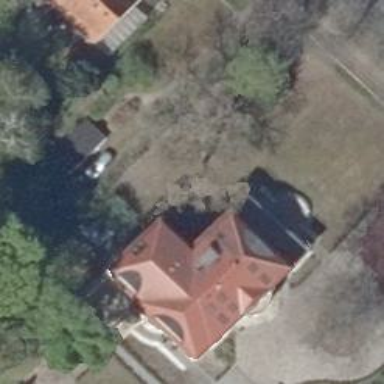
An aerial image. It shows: Detached building with mansard roof.